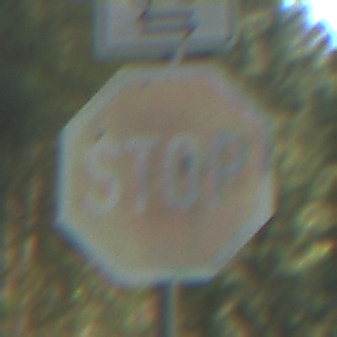
Verkehrszeichen: Stop
Zusatzzeichen oben: RichtungsangabeDurchPfeile9
Umgebung: Outdoor, Nature
Tageszeit: MorningAfternoon
Wetter: Clear
Licht: Natural
Jahreszeit: NotSpecified
Kontrast: LowContrast